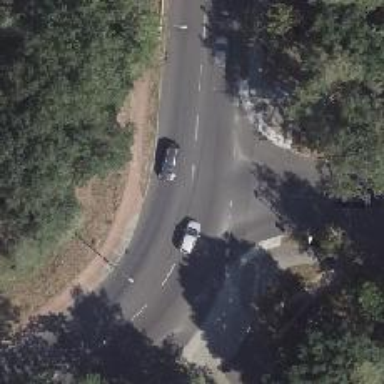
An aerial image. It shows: Secondary road with asphalt surface and sidewalk on both sides. Lane markings are present on the road.